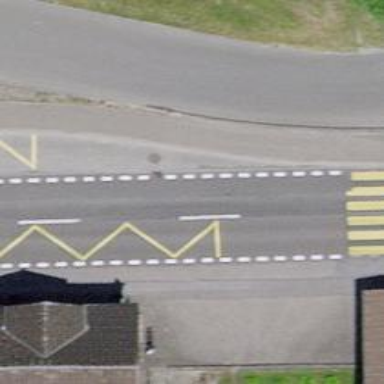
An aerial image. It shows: Bus stop equipped with public transport stop position.